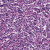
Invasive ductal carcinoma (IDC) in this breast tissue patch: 1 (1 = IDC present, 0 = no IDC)